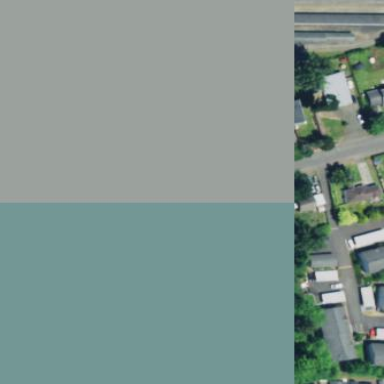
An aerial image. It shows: Residential area designated as trailer park.